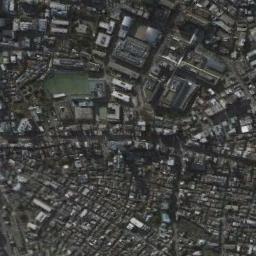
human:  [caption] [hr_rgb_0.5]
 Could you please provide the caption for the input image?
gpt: A dense residential area has lots of neatly arranged houses of different sizes and a lake is surrounded by houses .

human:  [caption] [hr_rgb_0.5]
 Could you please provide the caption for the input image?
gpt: There are many roads in densely populated areas and densely arranged houses of different sizes and shapes surround a lake .

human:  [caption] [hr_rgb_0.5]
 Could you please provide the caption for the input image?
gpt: The dense residential is next to the lake .

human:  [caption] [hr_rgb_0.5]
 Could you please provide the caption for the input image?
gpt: The houses are many and crowded .

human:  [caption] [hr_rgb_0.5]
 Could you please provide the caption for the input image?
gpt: There are many black buildings on a dense residential area .